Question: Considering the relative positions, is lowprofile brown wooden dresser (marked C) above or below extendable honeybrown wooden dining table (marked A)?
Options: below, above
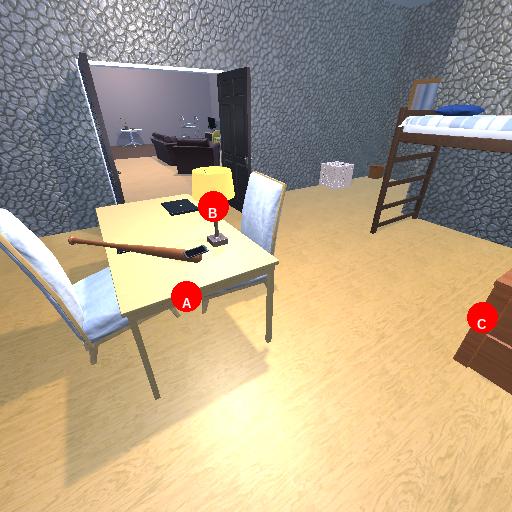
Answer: below